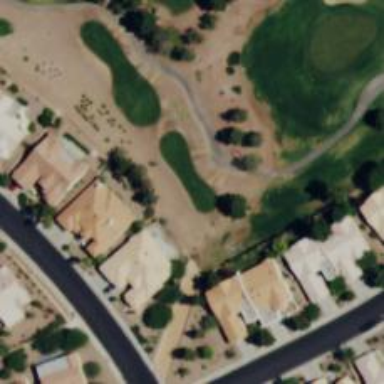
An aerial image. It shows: Golf tee.